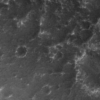
Label: not_dusty